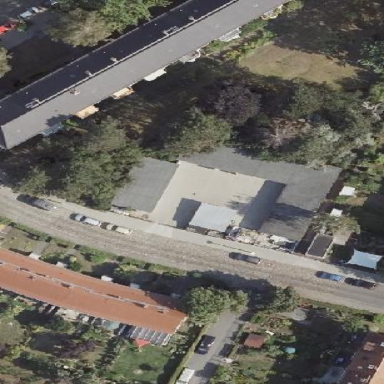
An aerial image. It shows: Garage with skillion roof.